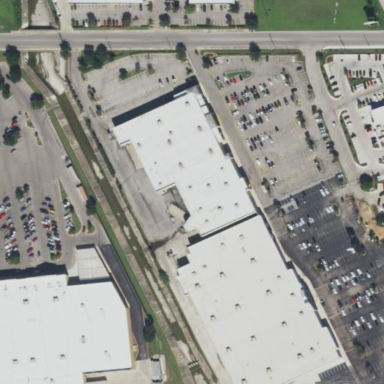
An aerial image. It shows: Retail building.